Question: I'm having some issues with LinearLayout and ImageView on Android. I must not use XML for defining the layouts, i'm trying to understand to do it with java code.
I have two elements on the linearLayout, a header (imageview) and a body (gridview with images). Someting is going wrong because the imageview it's getting some blanck spaces on top and on bottom of the original Image.
The original Imageview that i am using for the Header doesn't have these white spaces on top and on bottom of the image, i put the line header.setBackgroundColor(Color.WHITE); and then i noticed that something was going wrong with the imageview because its getting these blanck spaces.
so, they are generated dinamically for some kind of error/bug
How to remove them?
Here is a capture:

Here is the code:
'''
LinearLayout ll = new LinearLayout(this);
ll.setOrientation(LinearLayout.VERTICAL);
header = new ImageView(getApplicationContext());
header.setImageResource(R.drawable.header_acc_old);
header.setBackgroundColor(Color.WHITE);
myGridView = new GridView(this);
myImageAdapter=new ImageAdapter(this);
myGridView.setAdapter(myImageAdapter);
ll.addView(header);
ll.addView(myGridView);
setContentView(ll);
'''
I Tryed with these solutions, but they didn't work:
'''
ll.setLayoutParams(new LinearLayout.LayoutParams(LinearLayout.LayoutParams.FILL_PARENT, LinearLayout.LayoutParams.WRAP_CONTENT));
LinearLayout.LayoutParams layoutParams = new LinearLayout.LayoutParams(LinearLayout.LayoutParams.FILL_PARENT, LinearLayout.LayoutParams.WRAP_CONTENT);
ll.addView(header,layoutParams);
'''
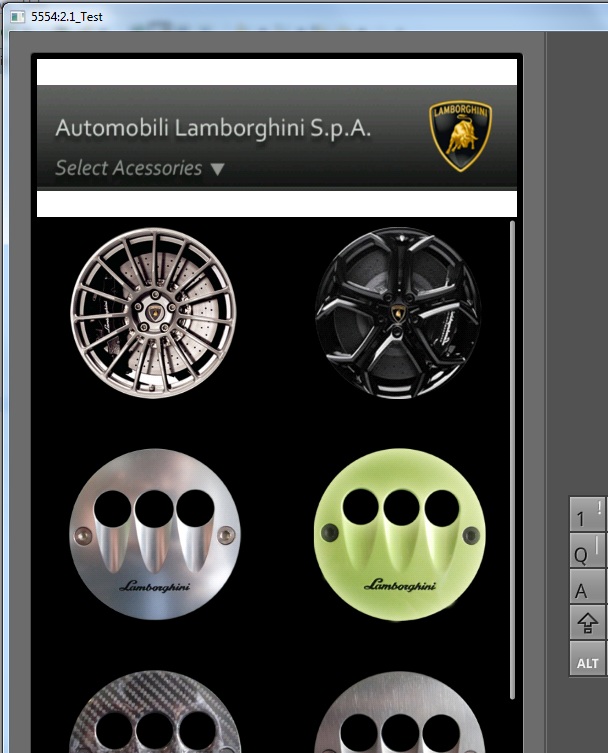
Answer: Try using 'setBackgroundResource' instead of 'setImageResource' while setting image to ImageView.